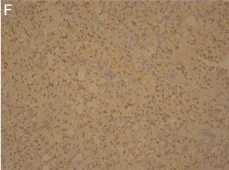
(F) Tumor cells are weakly positive for TFE3. IHC x 200.
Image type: pathology (immunostaining)